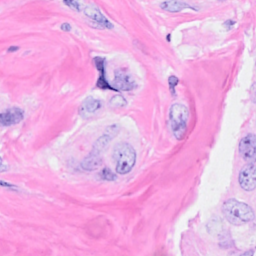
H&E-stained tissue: Breast